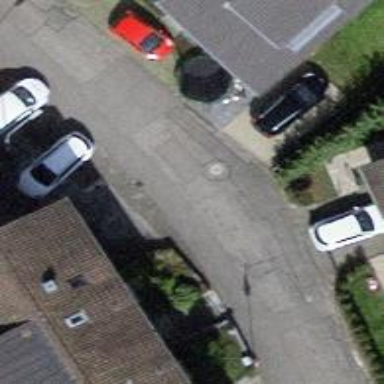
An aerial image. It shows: Paved residential road.